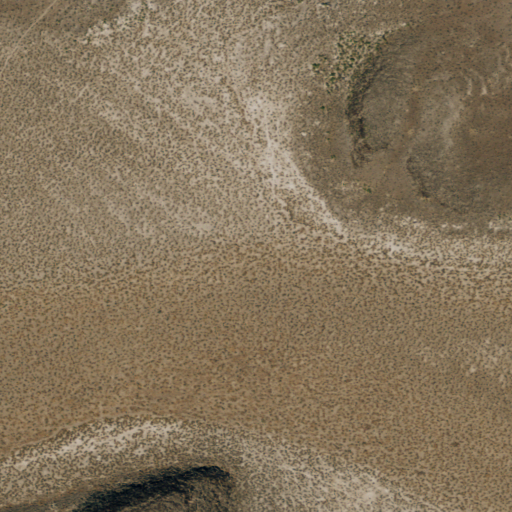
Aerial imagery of valley in Nevada named Box Canyon containing only shrub